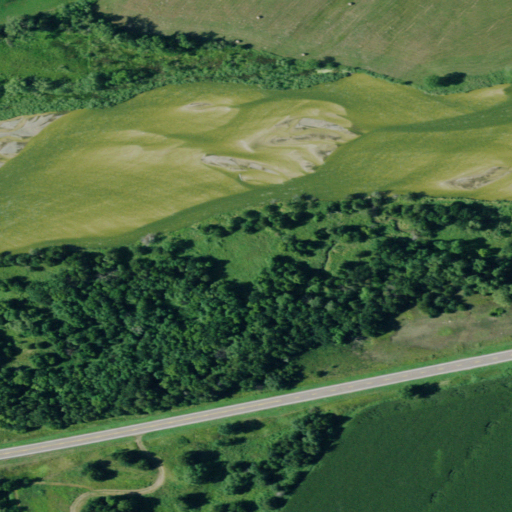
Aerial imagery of valley in Nebraska named Bromwick Canyon containing open water, deciduous forest, herbaceous wetlands, cultivated crops, woody wetlands, low intensity development, mixed forest, grassland, open development, and pasture